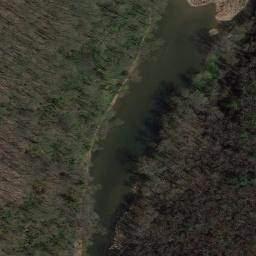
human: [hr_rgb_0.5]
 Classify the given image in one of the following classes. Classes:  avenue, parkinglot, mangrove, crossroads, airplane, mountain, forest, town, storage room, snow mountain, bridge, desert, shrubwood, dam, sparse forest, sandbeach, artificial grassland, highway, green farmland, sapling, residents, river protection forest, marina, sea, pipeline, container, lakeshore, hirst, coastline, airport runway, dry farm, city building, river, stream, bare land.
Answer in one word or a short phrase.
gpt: river